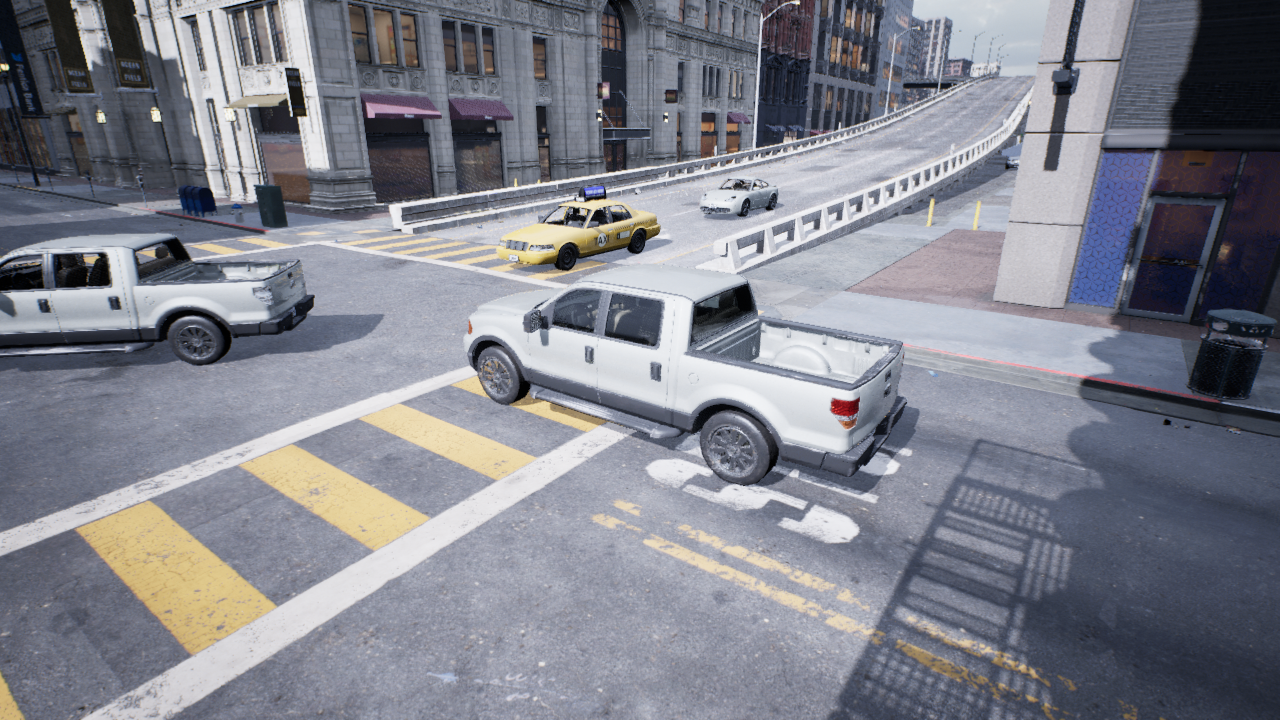
Venue: residential
Lighting: overcast
Vehicle rig: pickup